Question: I want to use look up control for select any value of basic information on my application,
also my look up control must be contain filtering.
so as bellow image :

Any suggestion is highly appreciated.
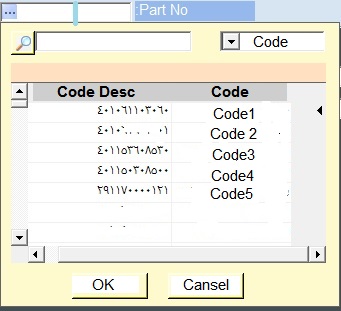
Answer: I use a grid in a partial view and call them by using dialog in jquery.